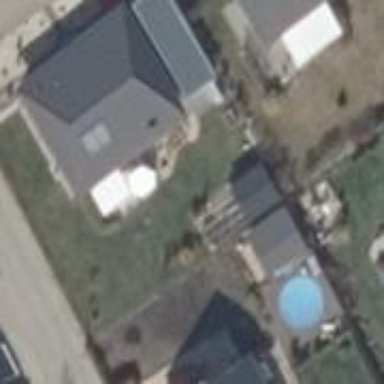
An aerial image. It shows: House with hipped roof oriented along its structure. The roof is grey in color.